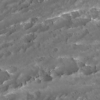
Label: not_dusty